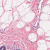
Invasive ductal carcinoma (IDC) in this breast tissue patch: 0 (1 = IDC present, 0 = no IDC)